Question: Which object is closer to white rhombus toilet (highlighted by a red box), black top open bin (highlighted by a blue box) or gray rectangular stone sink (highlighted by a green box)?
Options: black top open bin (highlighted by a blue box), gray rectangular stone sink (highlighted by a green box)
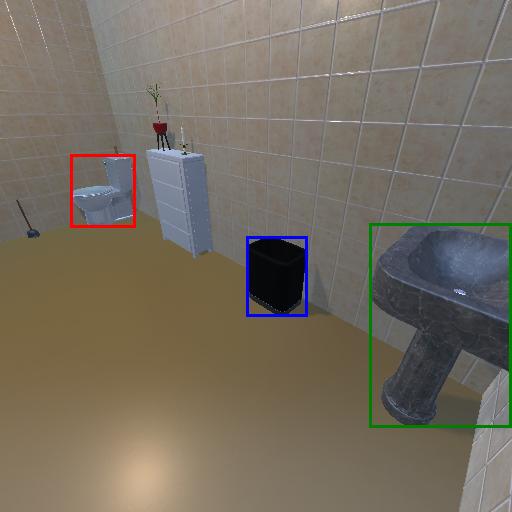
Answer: black top open bin (highlighted by a blue box)